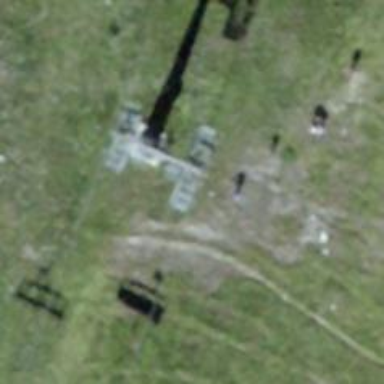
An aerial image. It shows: Pylon used for aerialway.